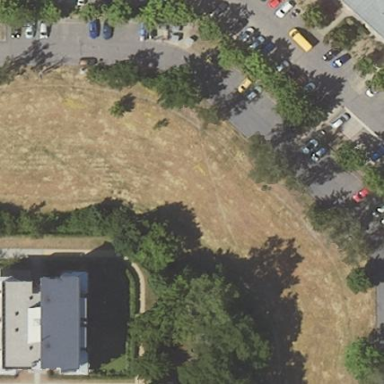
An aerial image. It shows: Parking area with surface.